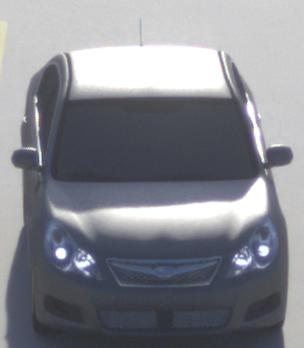
Make: Subaru
Model: Legacy 2.0R
Detailed model: Legacy (IV) Limousine
Model produced from: 2007/09
Model produced until: 2008/10
Doors: 4
Color: gray
Road condition: dry road
Daytime: morning or afternoon
Contrast: high contrast